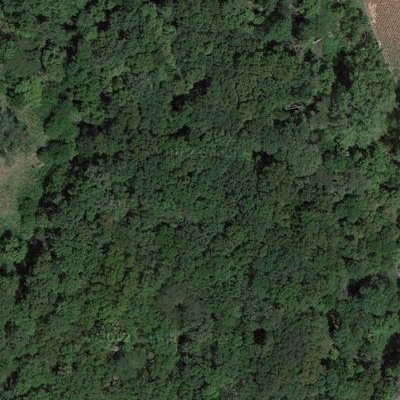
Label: Forest